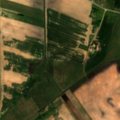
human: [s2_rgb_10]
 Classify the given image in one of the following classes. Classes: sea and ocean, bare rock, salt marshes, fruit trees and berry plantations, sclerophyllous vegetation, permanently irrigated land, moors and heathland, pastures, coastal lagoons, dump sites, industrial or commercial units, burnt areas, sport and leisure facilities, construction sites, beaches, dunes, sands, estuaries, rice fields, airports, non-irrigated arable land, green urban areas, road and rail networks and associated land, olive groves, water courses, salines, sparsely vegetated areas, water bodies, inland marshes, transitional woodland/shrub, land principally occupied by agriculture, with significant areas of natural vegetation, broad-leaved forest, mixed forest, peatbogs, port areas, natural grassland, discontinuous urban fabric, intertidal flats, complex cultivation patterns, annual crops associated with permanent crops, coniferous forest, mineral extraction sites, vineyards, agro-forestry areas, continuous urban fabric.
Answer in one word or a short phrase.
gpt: non-irrigated arable land, pastures